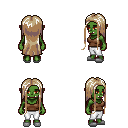
a pixel art fantasy rpg character, female body template, orc, green skin, brown pirate shirt, white pants, white blonde extra-long hairstyle, white slippers, four views (front, back, left, right), 2x2 character sprite sheet, small pixel art, hard edges, no anti-aliasing